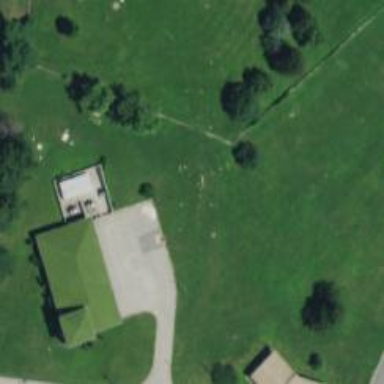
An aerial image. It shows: Disc golf hole.